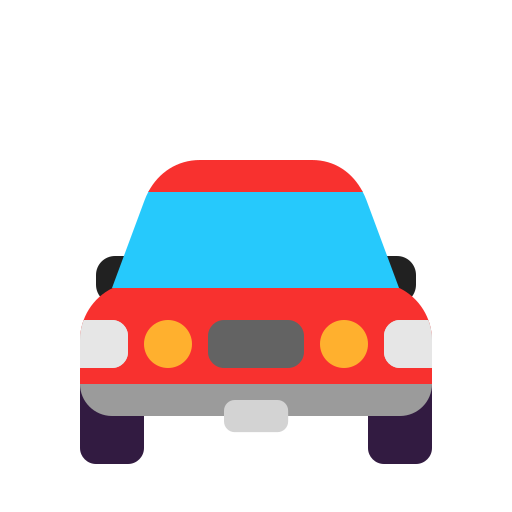
oncoming automobile flat